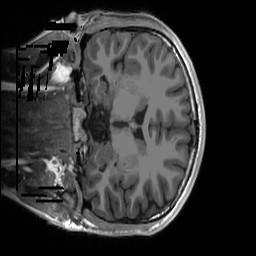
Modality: T1w
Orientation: coronal
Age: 19
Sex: male